Question: While recently imported a new project into eclipse, at one point when I tried to add the GROOVY_SUPPORT library it would up as "unbound" with error-X, like this:

It also did not appear in the package explorer as I expected.
What precisely does this mean? Eclipse did not report any other errors. All I have it the red-X and the unbound message.
I was able to fix this via futzing with stuff (specifically removing and re-adding the Groovy nature) until it went away, but I'm curious about what was really going on.
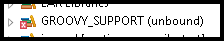
Answer: Usually it means that the classpathentry in the .classpath can't be resolved. I usually see this when opening a project that was created/updated with a different plugin (or version) defining the classpath container that is unbound.
If you compare the .classpath file from when it was unbound to after the problem was fixed you should see the difference.
Fixing the problem the way you did (removing the unbound contain and re-adding it, as you did via the Groovy nature) is a simple way to fix the problem. One caveat, if you are part of a team working on the project and you get this problem then it would be a good idea to ensure all team members are on the same release of the IDE.